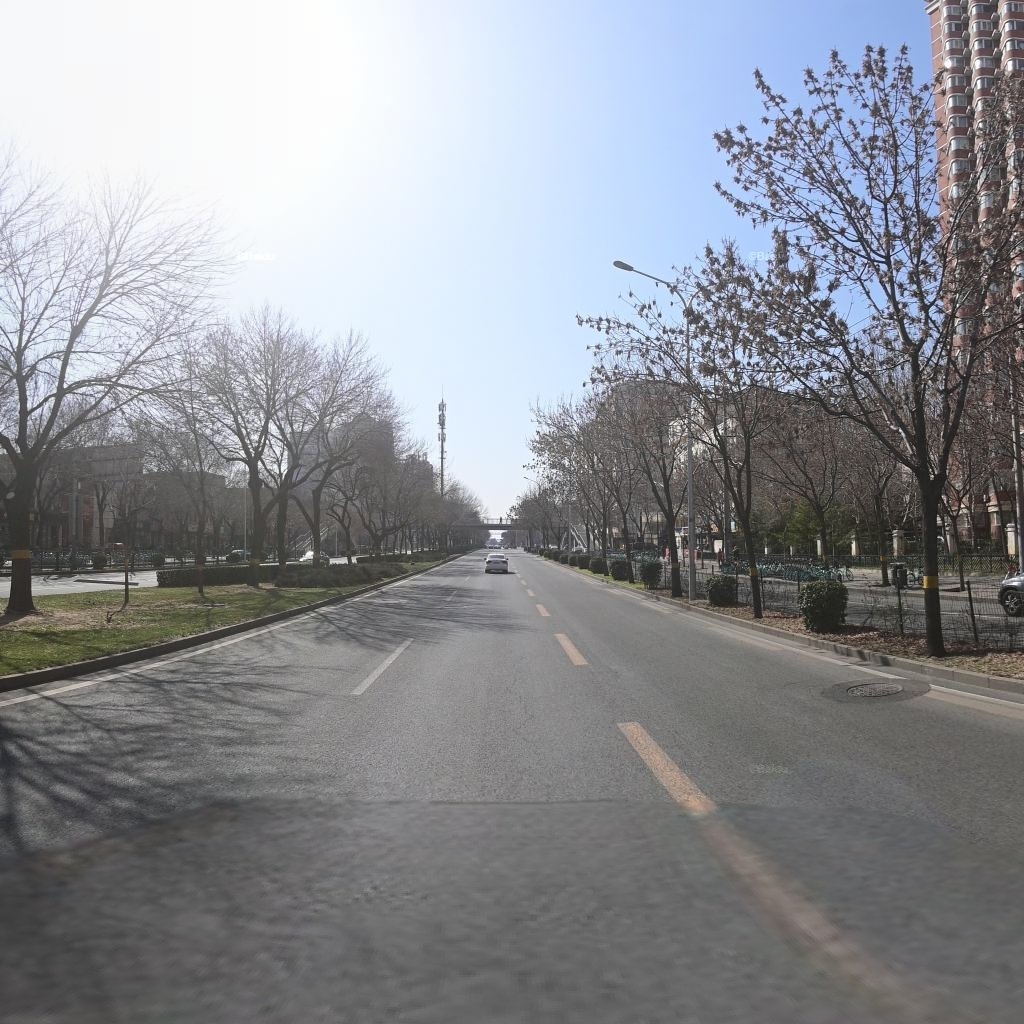
Region: Haidian
Road damage annotations: longitudinal crack, manhole cover